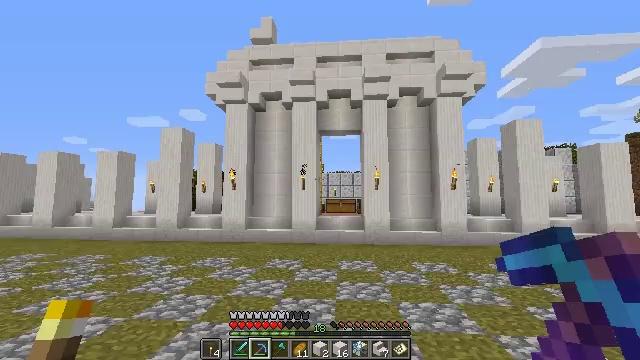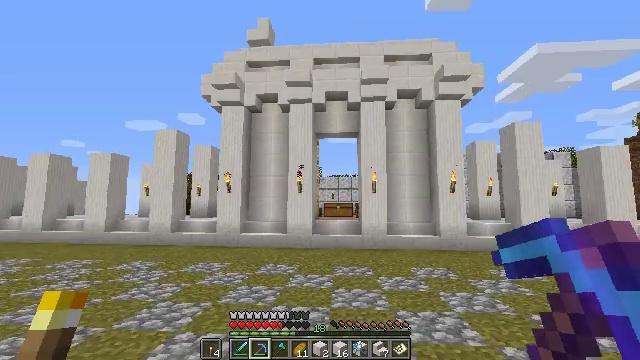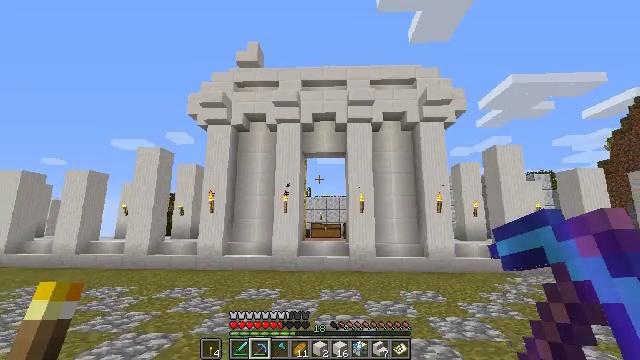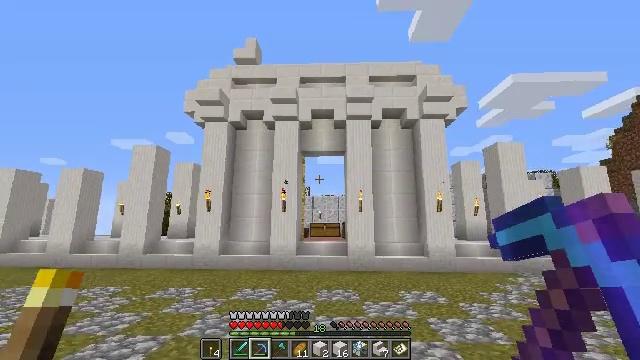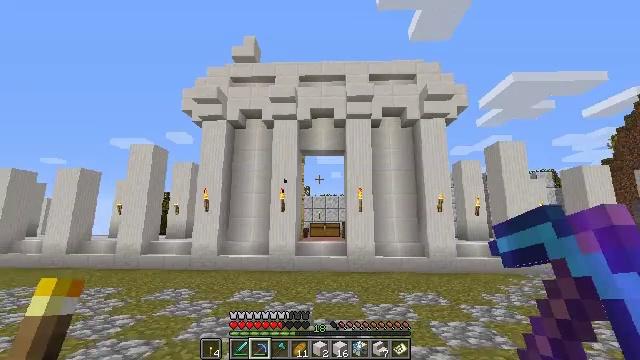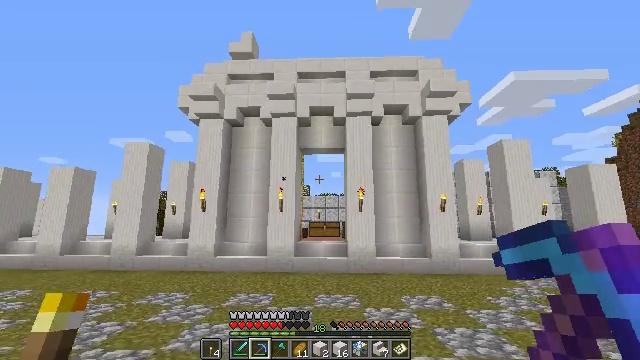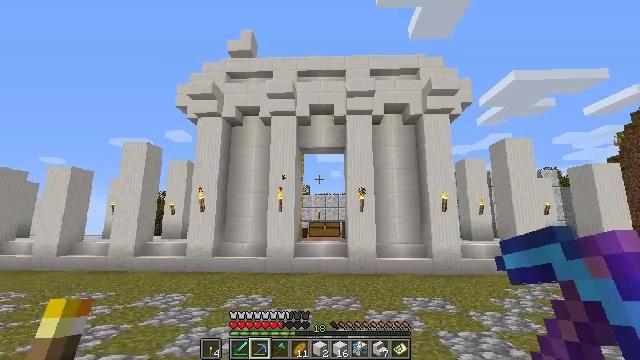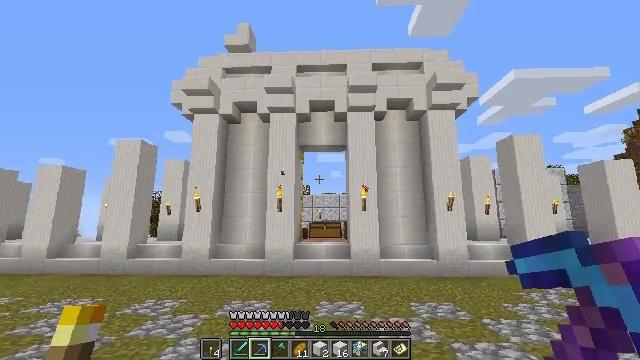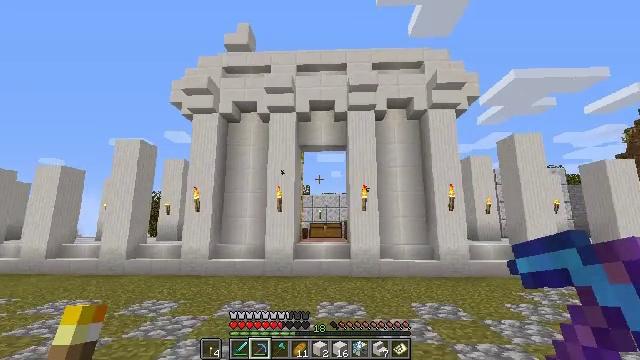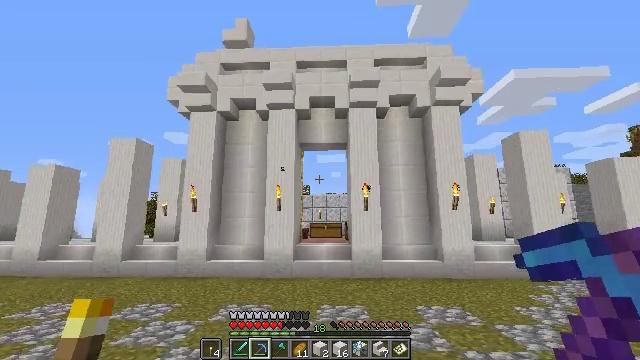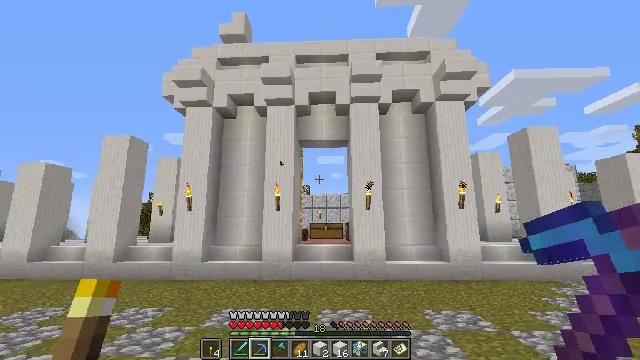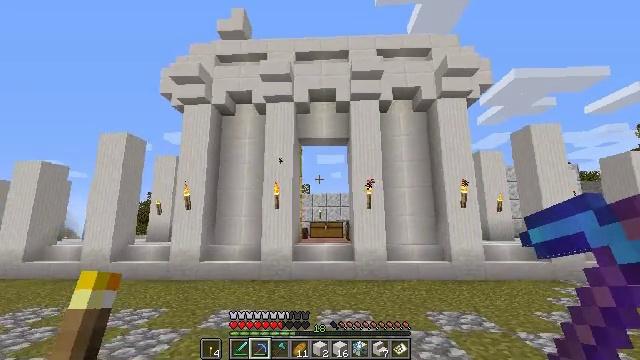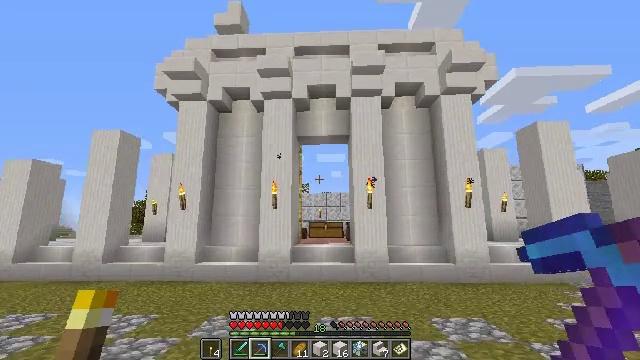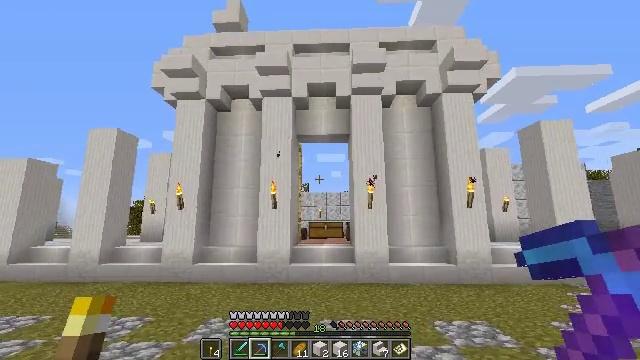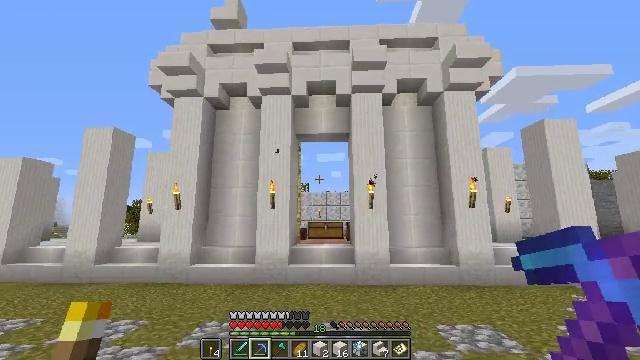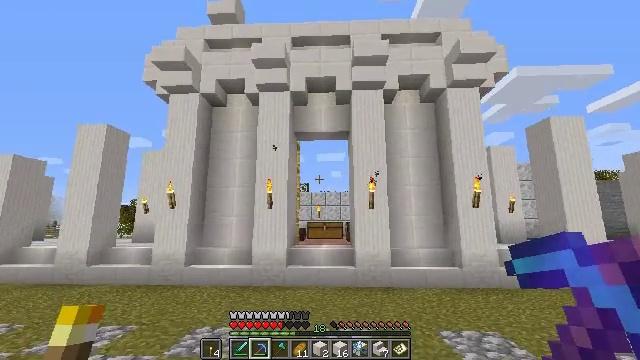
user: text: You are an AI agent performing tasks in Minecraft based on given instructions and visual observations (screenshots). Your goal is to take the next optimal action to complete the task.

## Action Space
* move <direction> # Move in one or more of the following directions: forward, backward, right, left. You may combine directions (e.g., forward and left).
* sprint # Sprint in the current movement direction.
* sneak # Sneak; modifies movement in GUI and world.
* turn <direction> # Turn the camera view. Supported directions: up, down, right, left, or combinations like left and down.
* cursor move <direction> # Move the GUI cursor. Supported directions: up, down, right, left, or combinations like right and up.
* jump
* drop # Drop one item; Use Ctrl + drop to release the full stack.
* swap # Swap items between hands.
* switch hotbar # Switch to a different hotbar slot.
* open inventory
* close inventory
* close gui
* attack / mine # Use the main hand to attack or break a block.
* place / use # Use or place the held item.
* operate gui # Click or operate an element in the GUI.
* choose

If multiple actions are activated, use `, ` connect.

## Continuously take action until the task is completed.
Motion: motion action
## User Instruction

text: Break the quartz block.
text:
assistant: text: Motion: move forward and move right
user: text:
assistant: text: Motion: move forward and move right, turn right and up
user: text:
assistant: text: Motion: move forward
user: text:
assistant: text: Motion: move forward
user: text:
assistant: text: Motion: move forward
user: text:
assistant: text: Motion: move forward
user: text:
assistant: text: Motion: move forward
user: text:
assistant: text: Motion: move forward
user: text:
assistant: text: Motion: move forward
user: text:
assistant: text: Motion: move forward
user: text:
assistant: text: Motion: move forward
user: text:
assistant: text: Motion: move forward
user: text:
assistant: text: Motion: move forward
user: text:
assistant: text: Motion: move forward
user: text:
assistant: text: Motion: move forward
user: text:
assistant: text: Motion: move forward
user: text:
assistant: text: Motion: move forward
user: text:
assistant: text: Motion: move forward
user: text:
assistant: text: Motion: move forward
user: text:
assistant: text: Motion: move forward
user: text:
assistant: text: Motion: move forward and move right
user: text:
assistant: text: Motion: move forward and move right
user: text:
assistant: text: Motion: move forward and move right
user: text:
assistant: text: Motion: move forward and move right
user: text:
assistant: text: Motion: move forward
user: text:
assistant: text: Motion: move forward
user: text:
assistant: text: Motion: move forward
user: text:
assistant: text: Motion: move forward, switch to hotbar 2
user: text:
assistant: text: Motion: move forward, switch to hotbar 2
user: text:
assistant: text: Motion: move forward, switch to hotbar 2